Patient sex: M
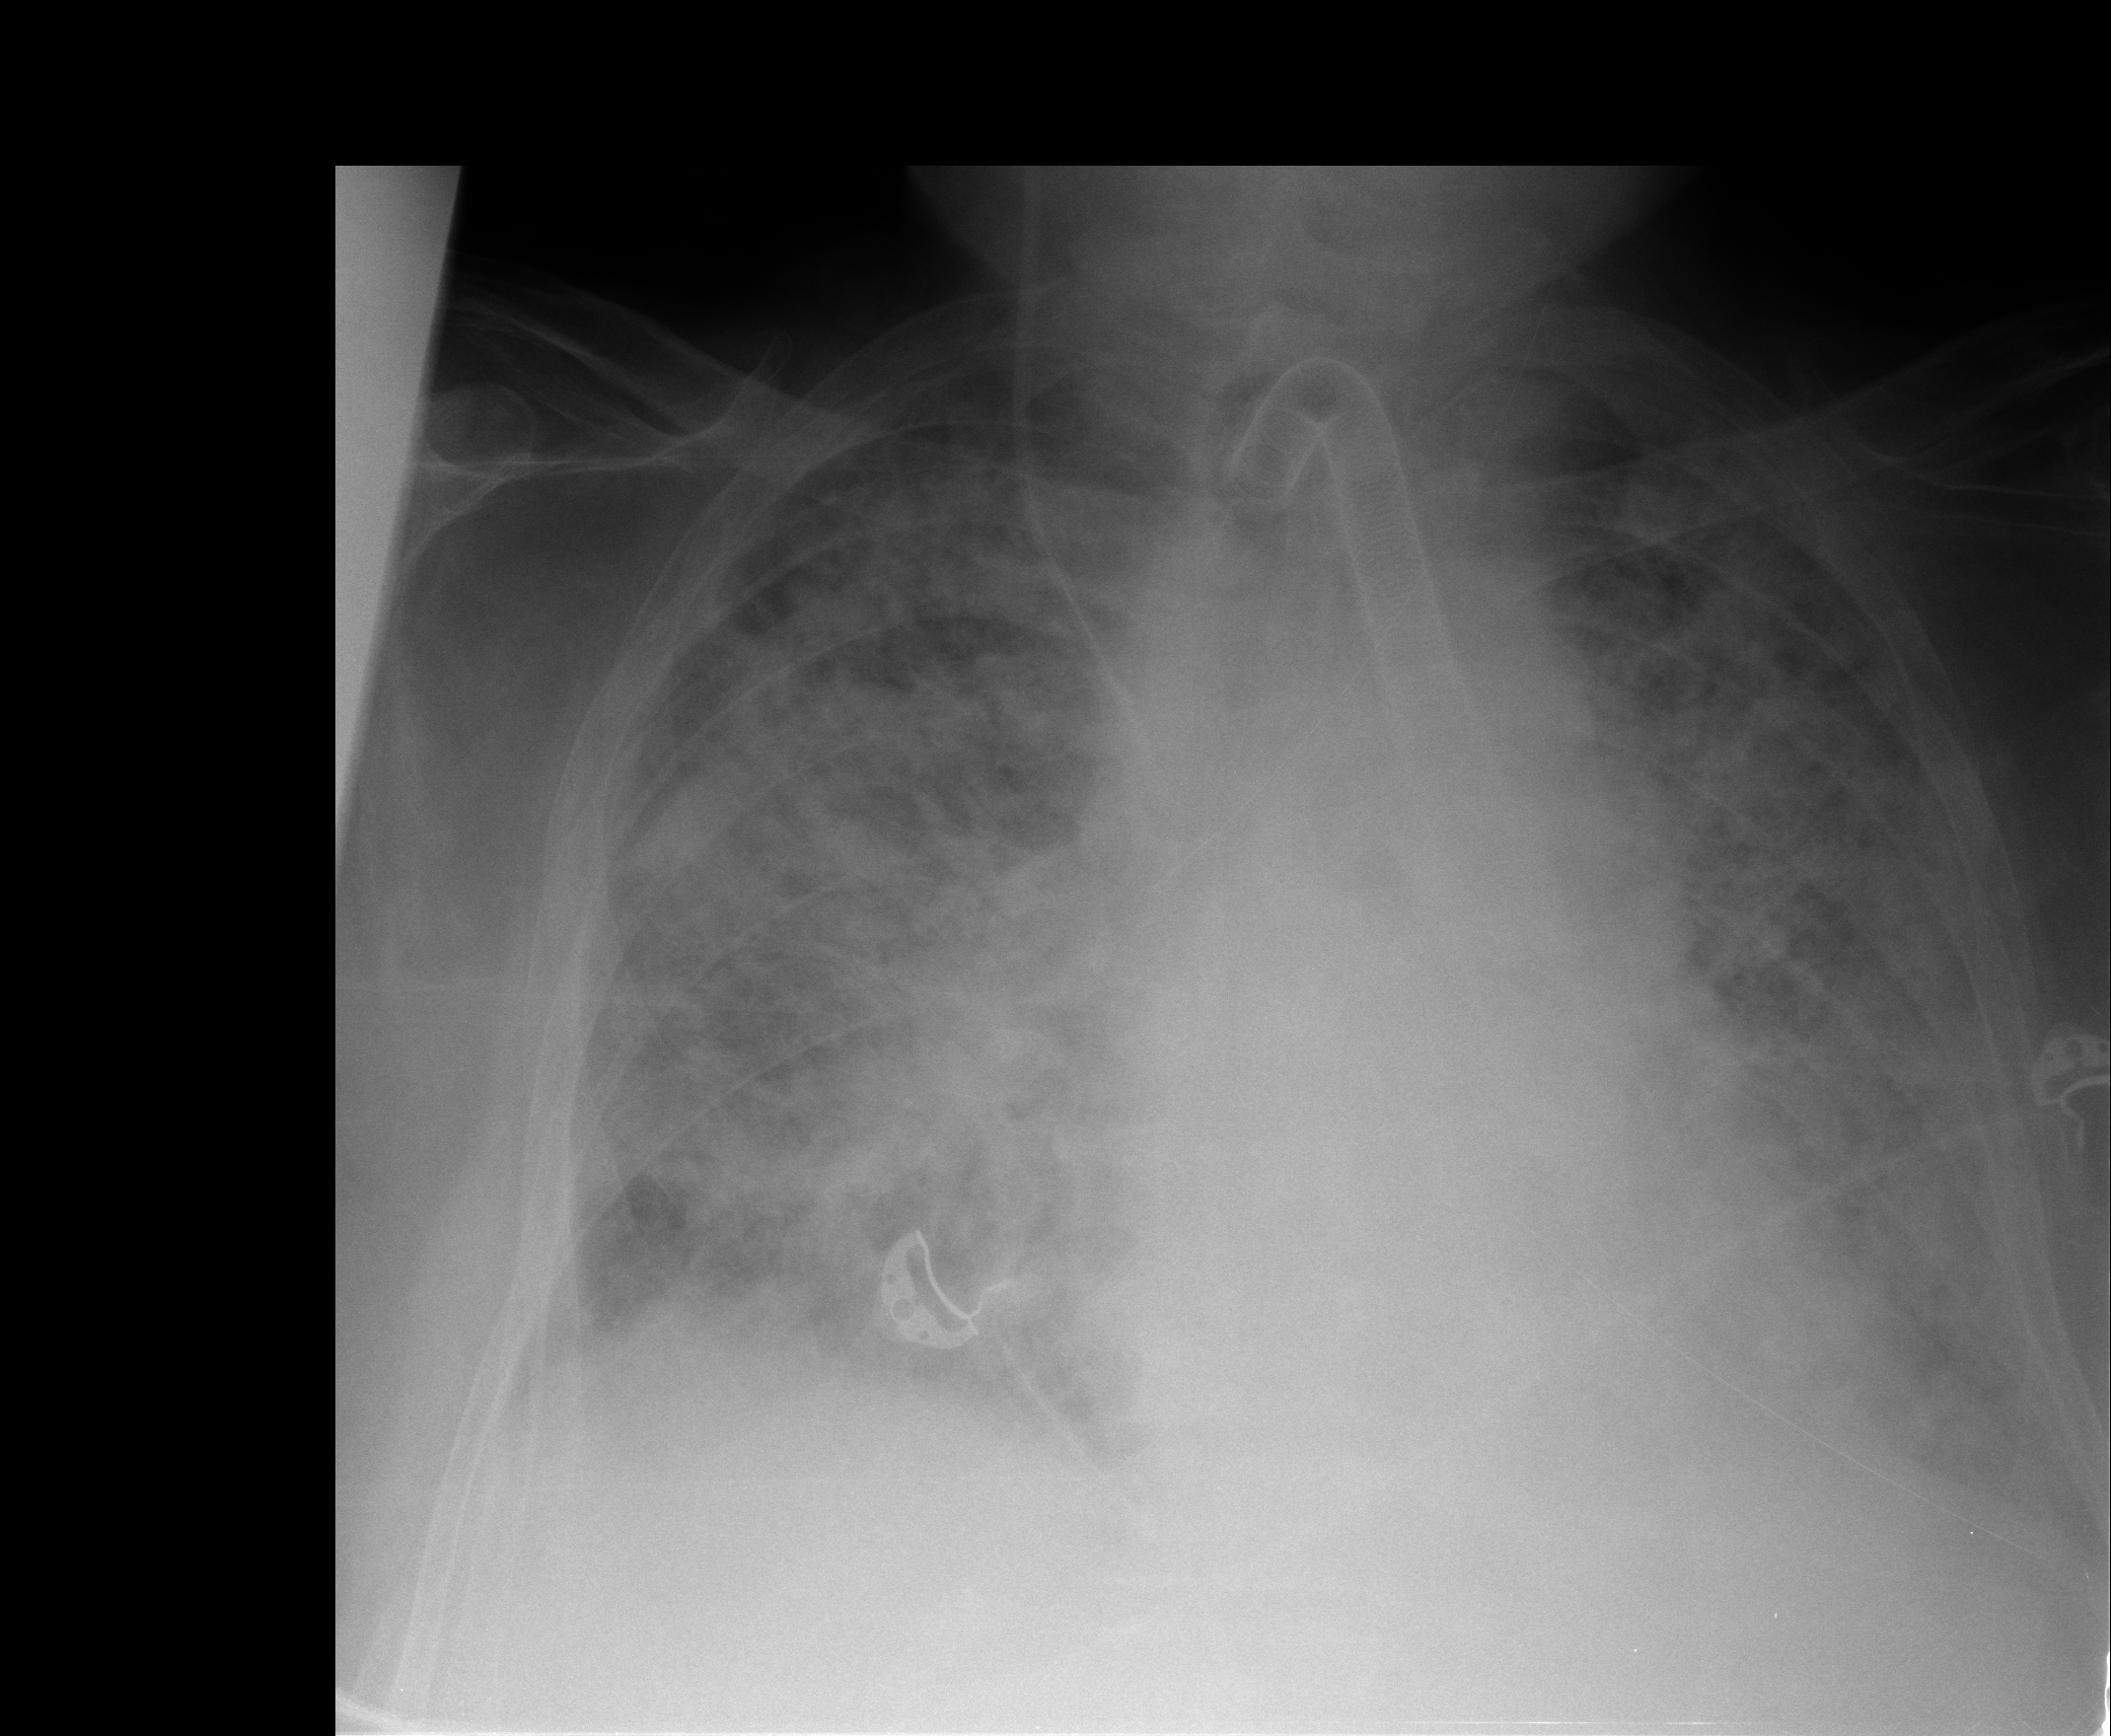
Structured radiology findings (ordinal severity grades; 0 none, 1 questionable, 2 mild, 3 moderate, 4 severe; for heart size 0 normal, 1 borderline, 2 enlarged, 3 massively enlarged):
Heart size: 0
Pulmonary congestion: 1
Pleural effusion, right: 2
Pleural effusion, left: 2
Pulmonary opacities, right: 4
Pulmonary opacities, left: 4
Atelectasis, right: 2
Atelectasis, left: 2